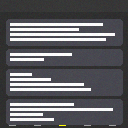
Screen state: on